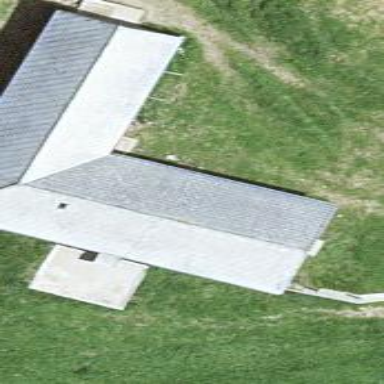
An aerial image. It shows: Gabled roof on farm auxiliary building.